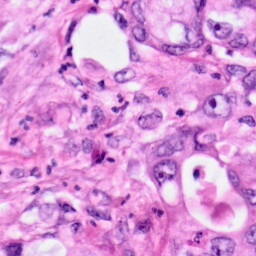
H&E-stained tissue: Pancreatic